Question: In 'JMeter Plugins Manager' there's an option to add "jpgc - Standard Set"
> Virtual package, select to install its dependencies
What is the usage of such plugin ? is it the default plugin for some flow? is it internal plugin?
I don't find any documentation on it in <URL>

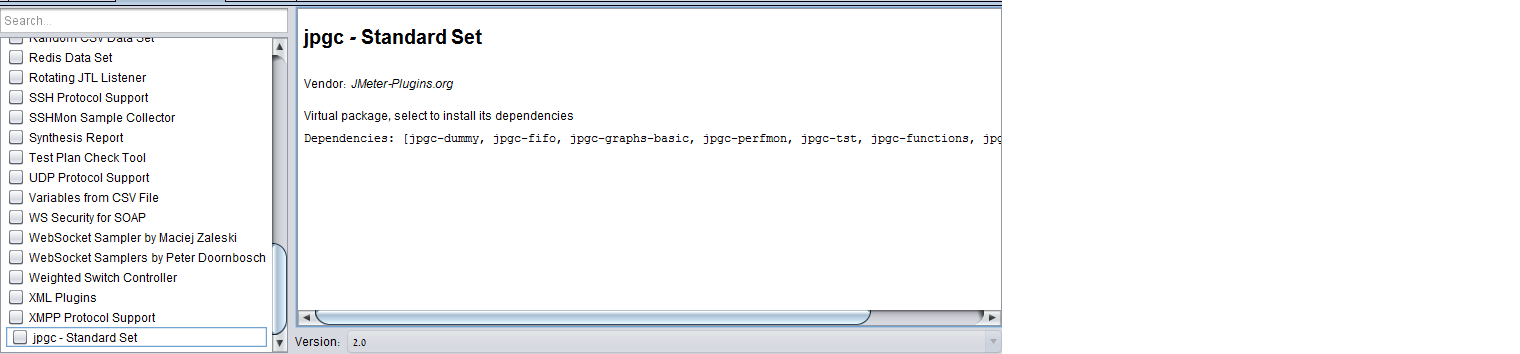
Answer: It's virtual in the sense that it is not a plugin but a way to install a set of plugins by using dependencies installation mechanism :
- - - - - - - -
I guess it exists because historically, plugins were distributed in 3 bundles:
- - -